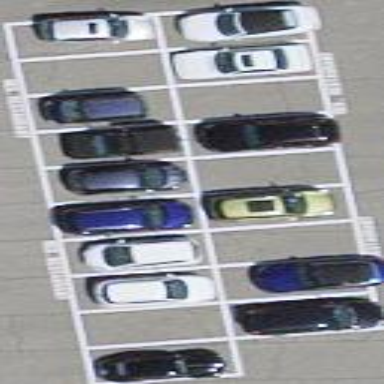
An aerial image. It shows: Parking area with surface.